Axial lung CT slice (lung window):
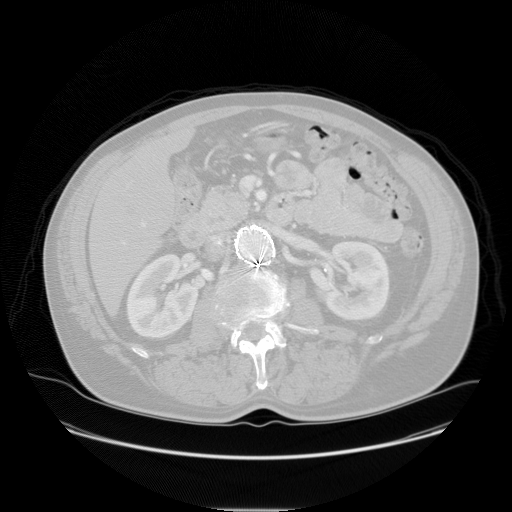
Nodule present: no